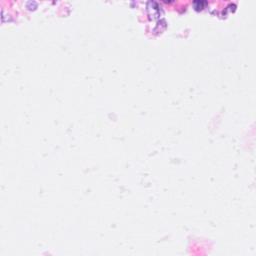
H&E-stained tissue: Breast